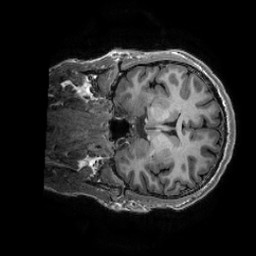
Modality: T1w
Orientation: coronal
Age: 26
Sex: male
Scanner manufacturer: ge
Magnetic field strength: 3 T
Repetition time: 0.0073 s
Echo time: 0.003 s